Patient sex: M
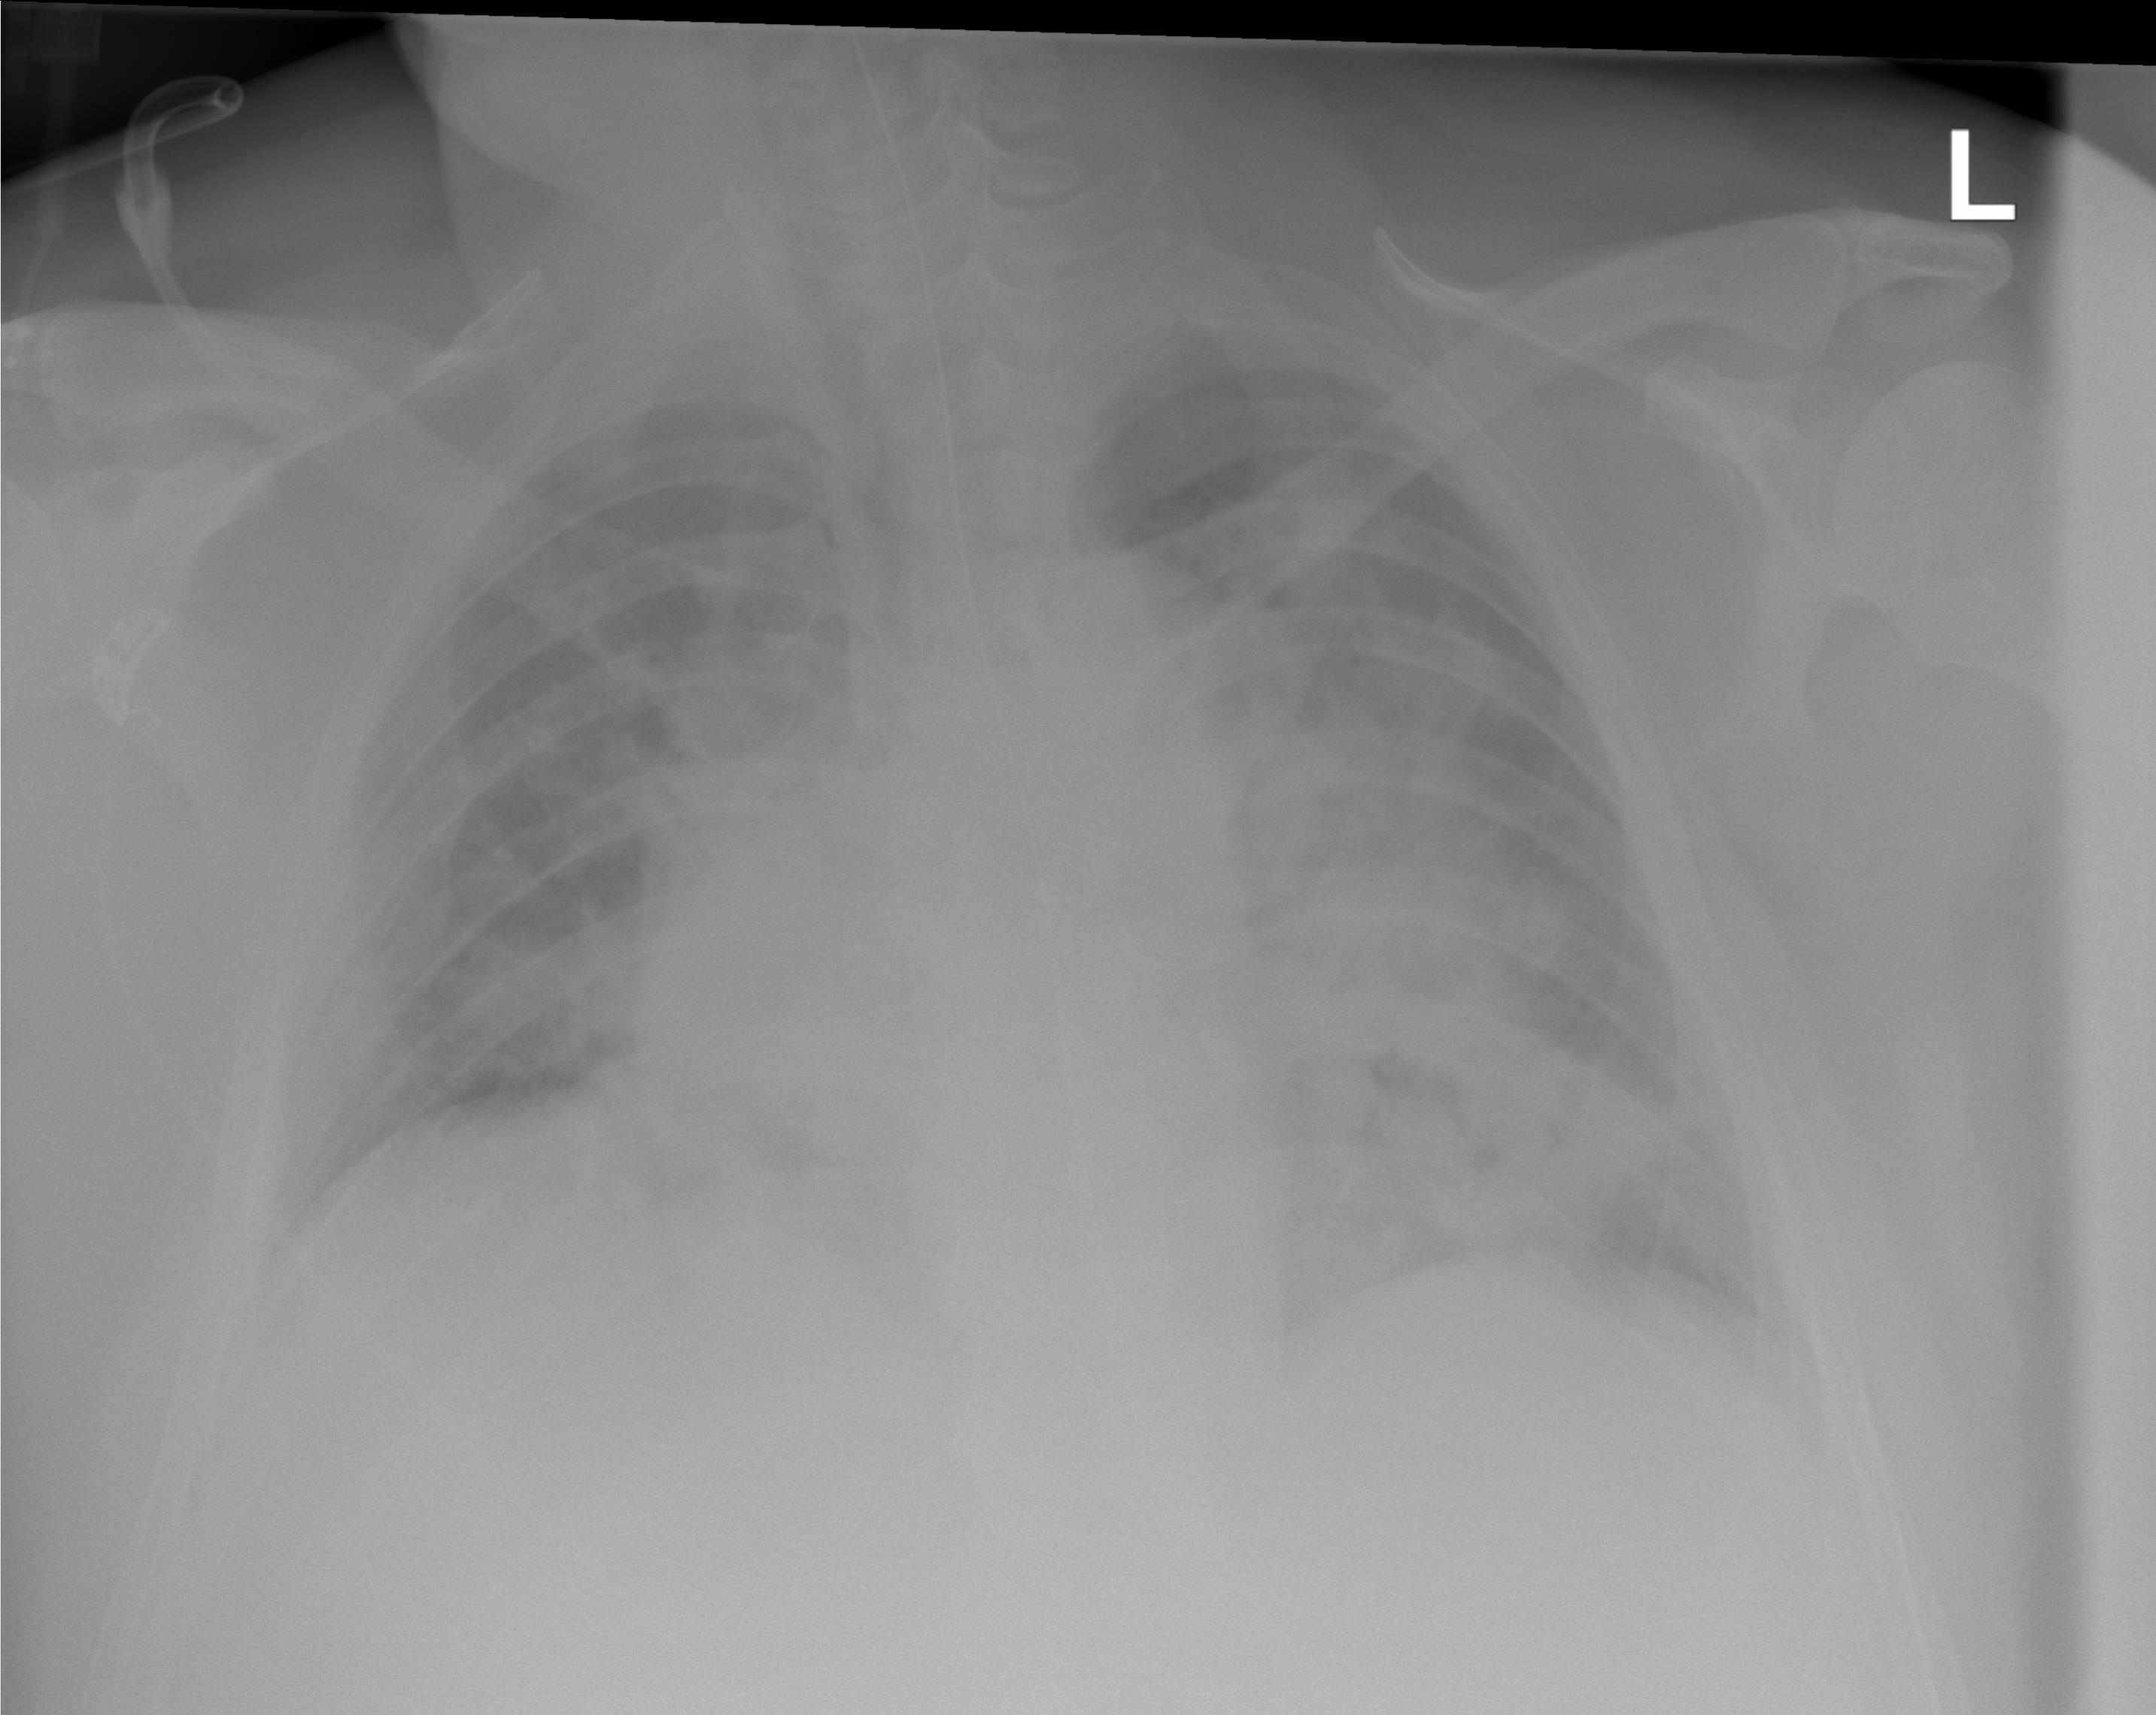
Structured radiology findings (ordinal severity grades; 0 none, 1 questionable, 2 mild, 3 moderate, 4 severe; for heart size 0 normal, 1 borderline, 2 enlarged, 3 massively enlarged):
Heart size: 0
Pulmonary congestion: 2
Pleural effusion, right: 1
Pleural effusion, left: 1
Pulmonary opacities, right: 2
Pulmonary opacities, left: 3
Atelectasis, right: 2
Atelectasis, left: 2